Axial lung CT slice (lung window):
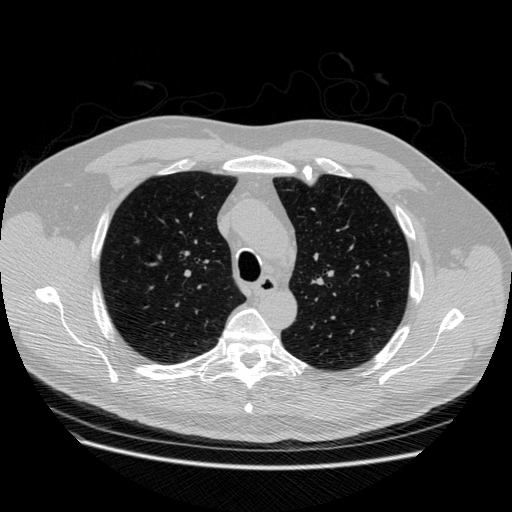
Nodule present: no